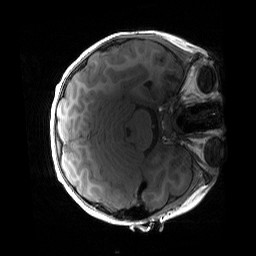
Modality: T1w
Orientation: axial
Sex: male
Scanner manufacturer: siemens
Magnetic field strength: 3 T
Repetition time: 1.9 s
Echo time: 0.00243 s